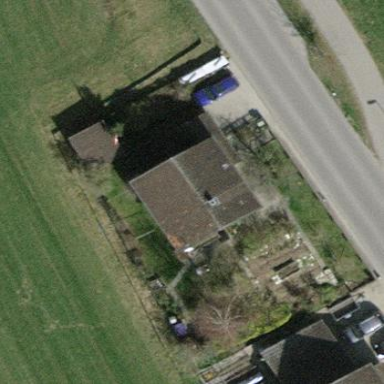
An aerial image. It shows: Detached building.